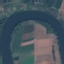
Land use / land cover class: River